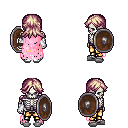
a pixel art fantasy rpg character, male body template, skeleton, pink tattered cape, gold greaves, white blonde loose hair, white cloth bracers, white slippers, shield, four views (front, back, left, right), 2x2 character sprite sheet, small pixel art, hard edges, no anti-aliasing